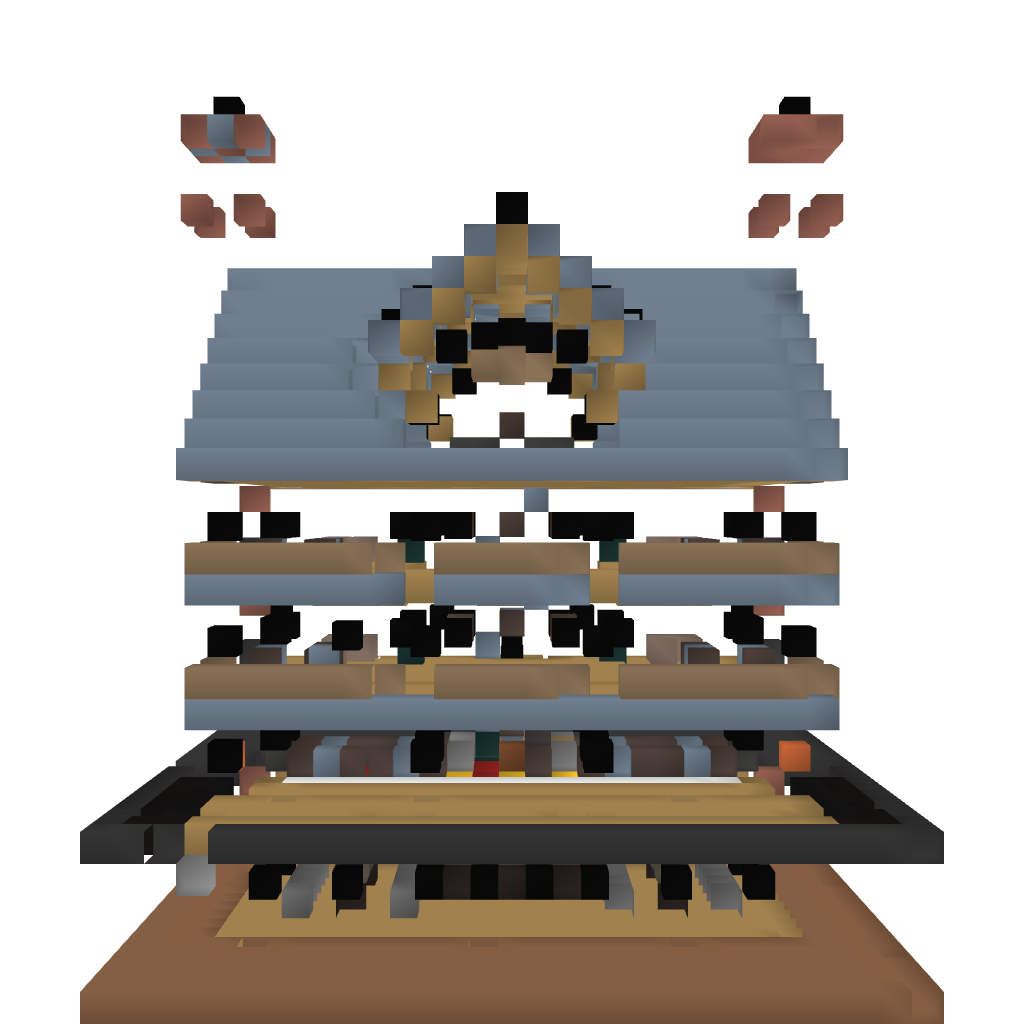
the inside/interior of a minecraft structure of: Four Room Inn